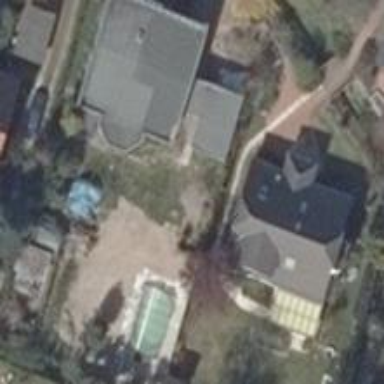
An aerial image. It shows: House with tile roof.